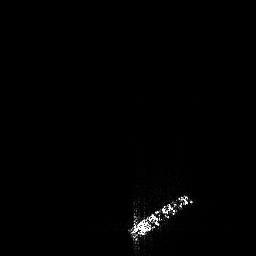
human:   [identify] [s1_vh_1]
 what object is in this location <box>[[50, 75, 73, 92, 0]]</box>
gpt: <ref>1 large ship at the bottom</ref>